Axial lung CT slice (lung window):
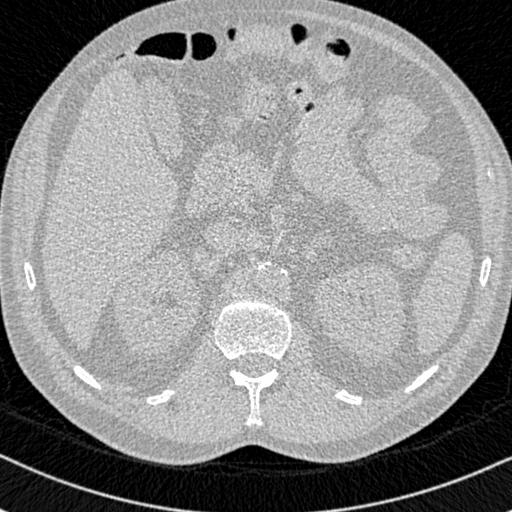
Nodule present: no